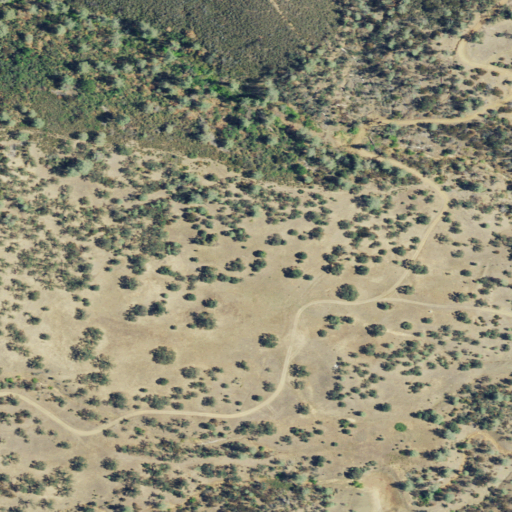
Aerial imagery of depression(s) in California named Arbuckle Basin containing shrub, evergreen forest, and grassland